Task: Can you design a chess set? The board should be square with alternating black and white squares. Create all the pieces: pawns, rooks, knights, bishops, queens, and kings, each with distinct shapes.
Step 3805:
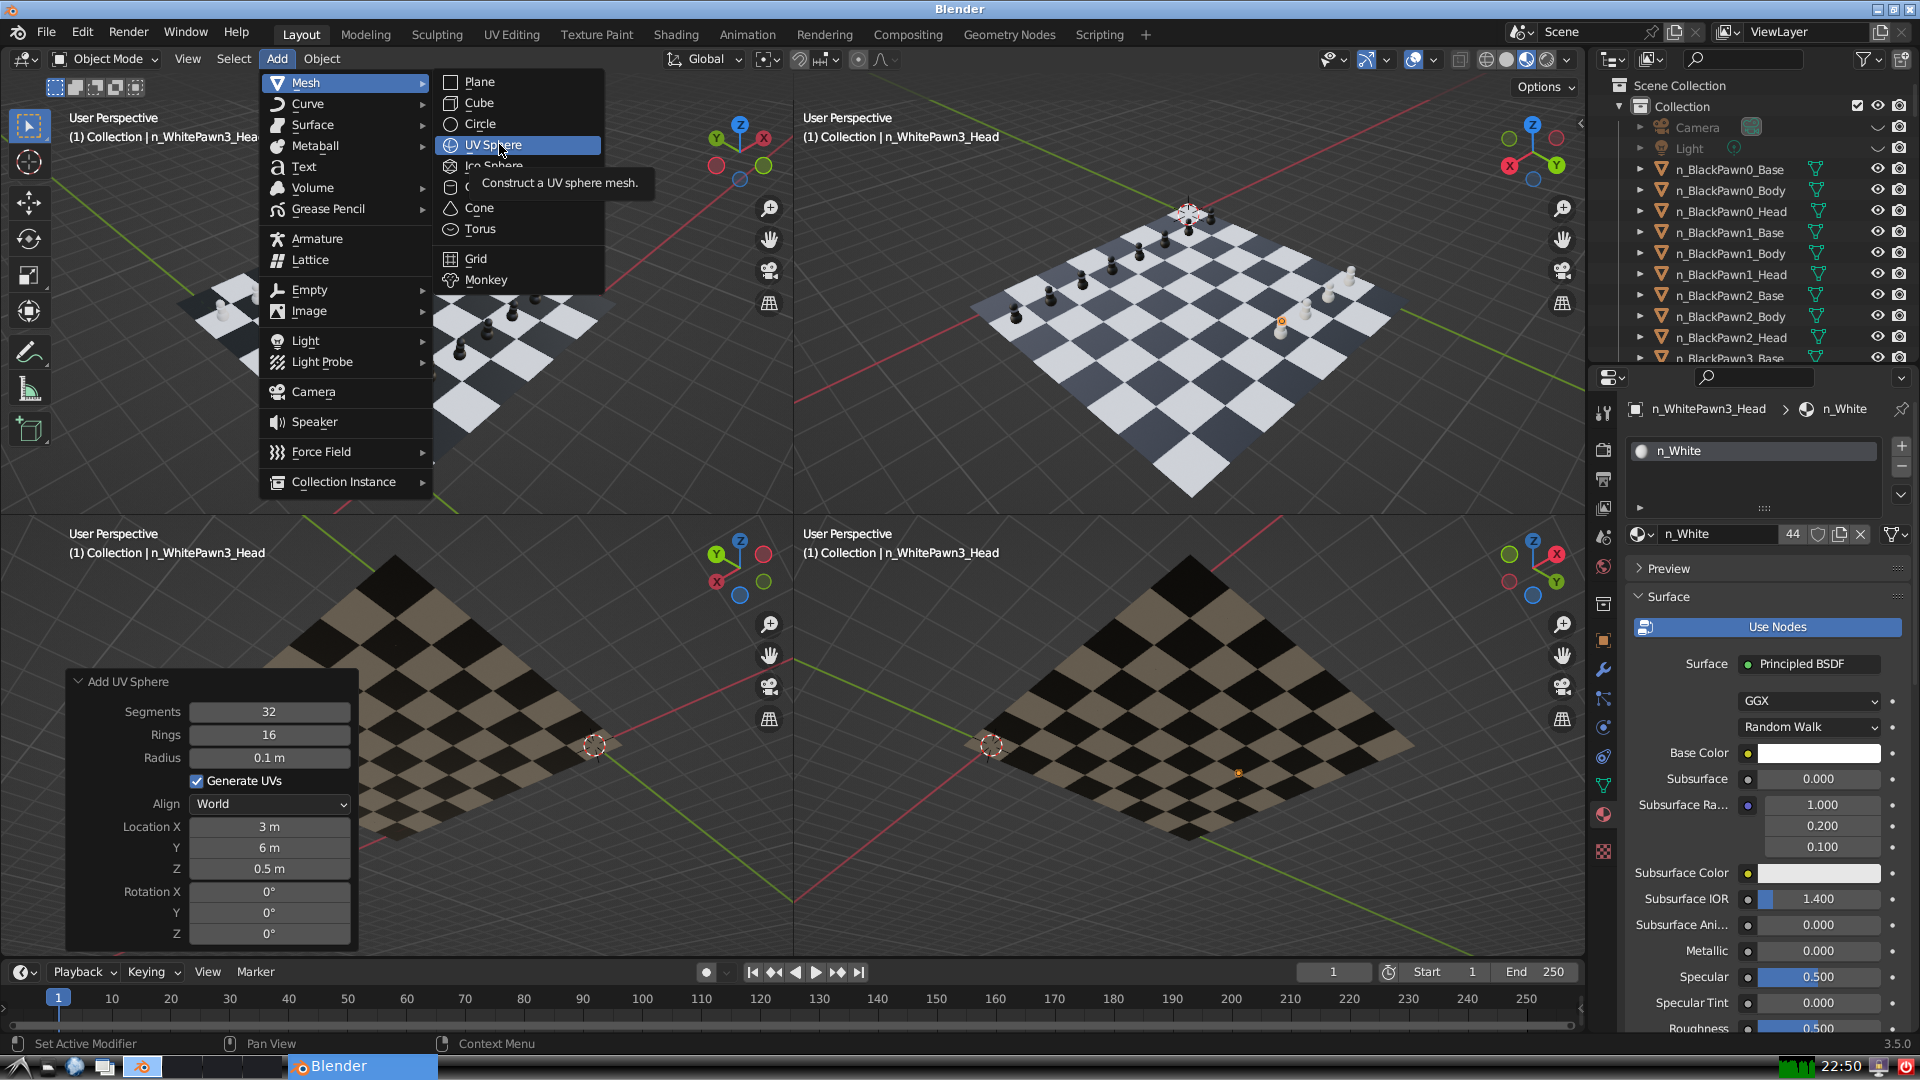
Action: click: no